Question: S={ a, b, c, d }
L={ x S* | x does not start or end with "bab" }
Examples that should be accepted:
- - - - - - - -
Examples that should be rejected:
- - - - -
I tried several times, and got this so far:
the main problem with my dfa is that it accepts "bbab"
Thank you.
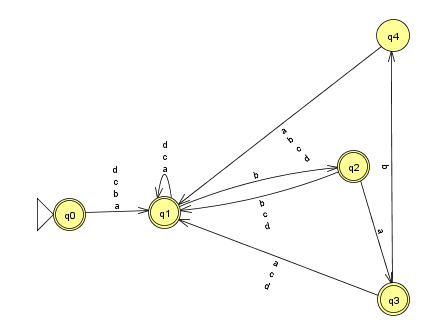
Answer: Here's what I could come up with.